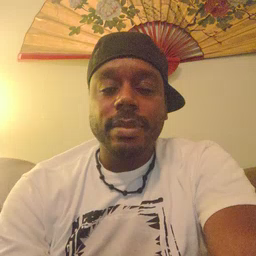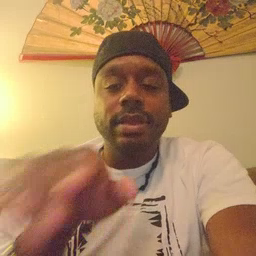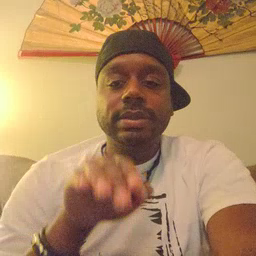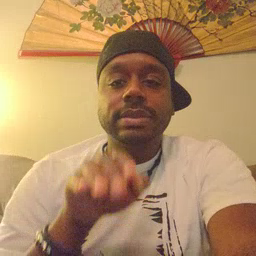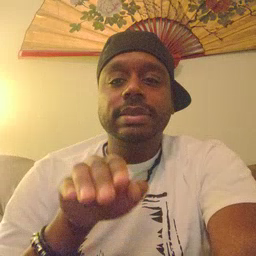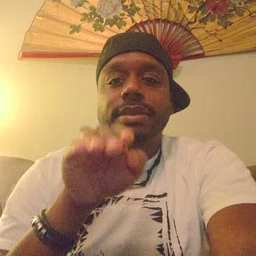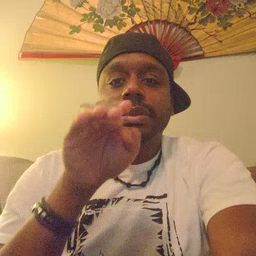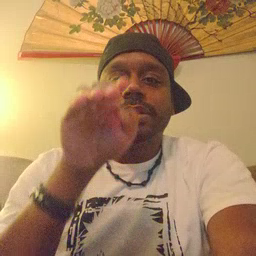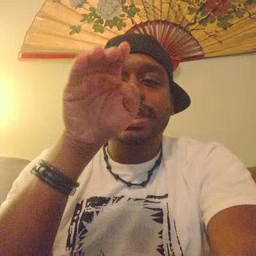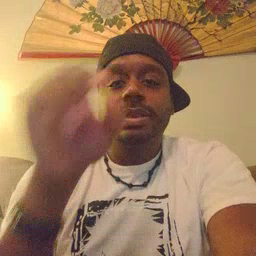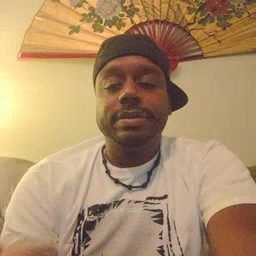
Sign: stairs